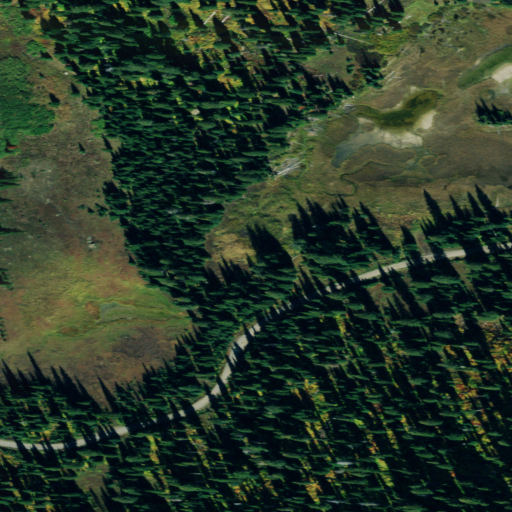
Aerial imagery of plain(s) in Montana named Red Meadow containing evergreen forest, shrub, open water, woody wetlands, and grassland